Question: The problem is when it asks the user to enter the name of the band.The program bypass the first fgets, but executes the printf and not the fgets. I tried to handle this problem with if but again the same problem. Bypass the first fgets. I provide you an image also.
'''
#include <stdio.h>
#include <stdlib.h>
struct cd
{
char band[100];
};
struct cd *music;
int main()
{
int n,i;
printf("Give how many albums you want: ");
scanf("%d",&n);
struct cd *music = malloc(sizeof(struct cd)*n);
for(i=0;i<n;i++)
{
printf("
Enter Band: ");
fgets(music->band,sizeof(music->band),stdin);
music++;
}
for(i=n-1;i>=0;i--)
music--;
for(i=0;i<n;i++)
{
printf("
Band: %s",music->band);
music++;
}
printf("
");
return 0;
}
'''

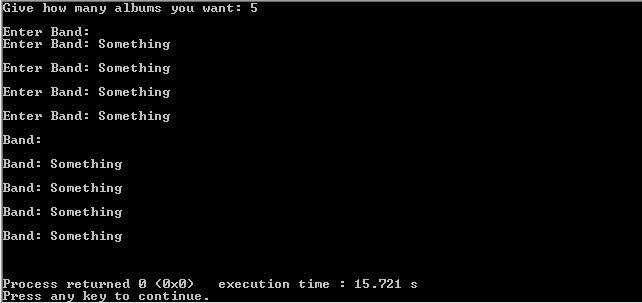
Answer: when you read with scanf() it reads everything leaving the following '
' from the end
And Now when you try to read with fgets()it reads the'
' character left by scanf
To solve this you can use fgetc(stdin); after your scanf so that it gets consume.